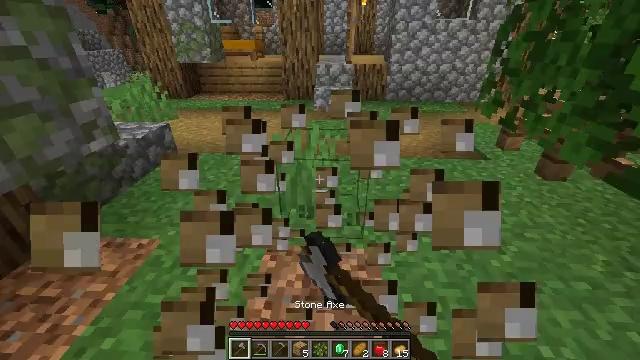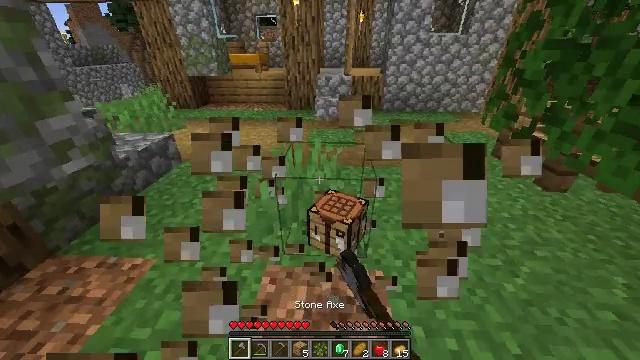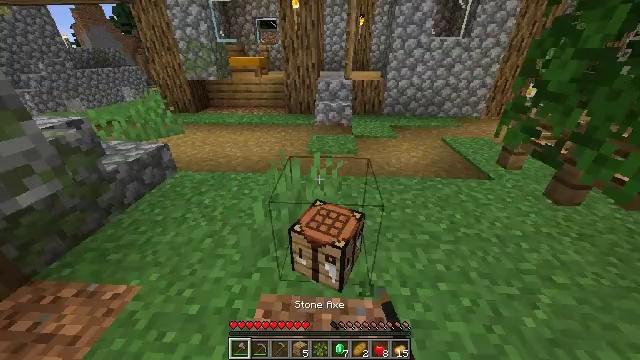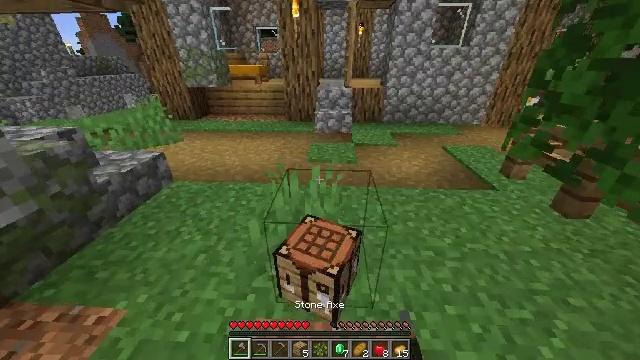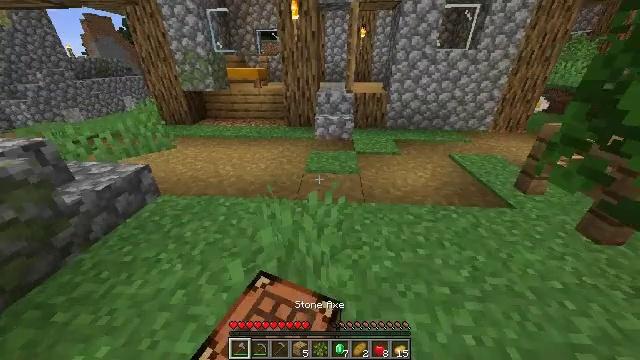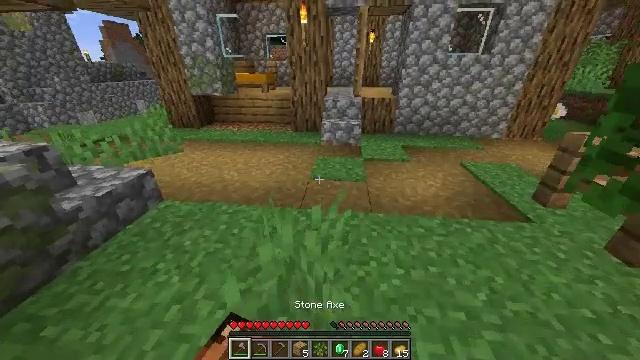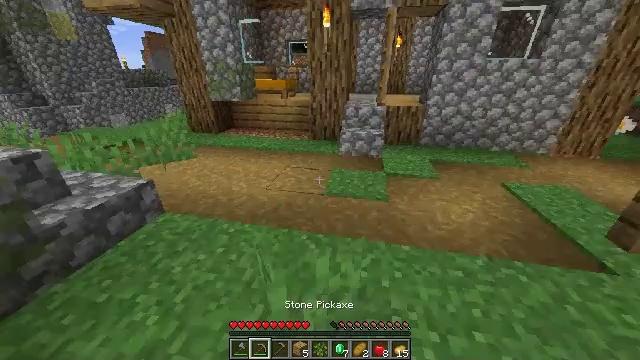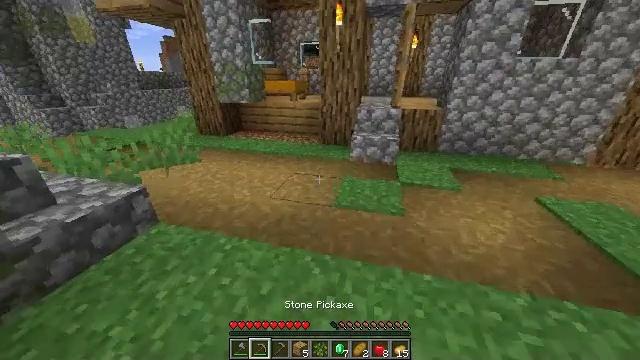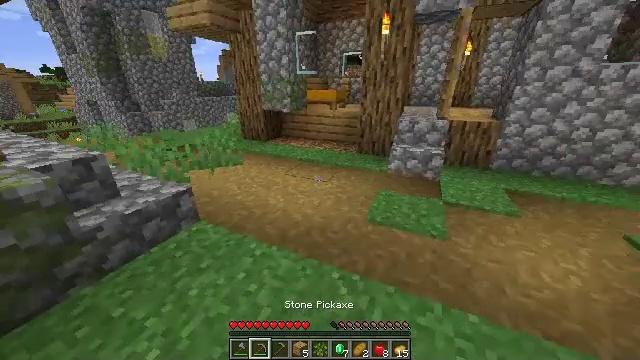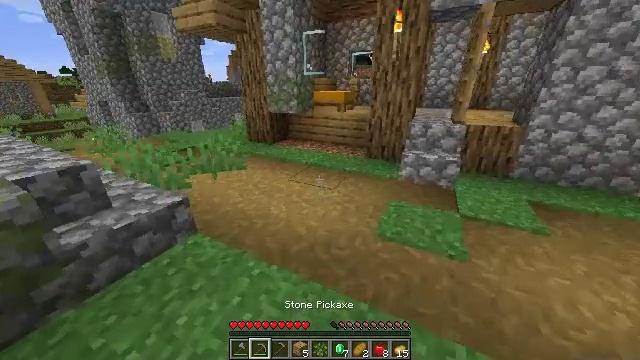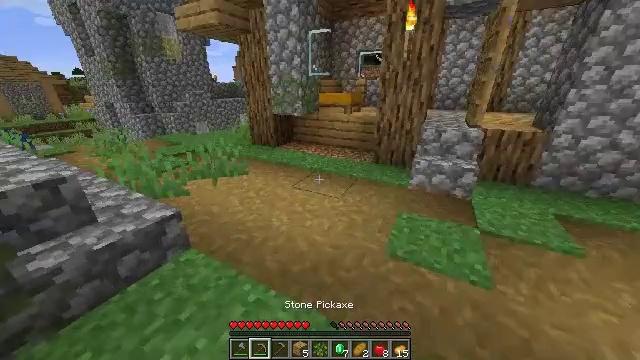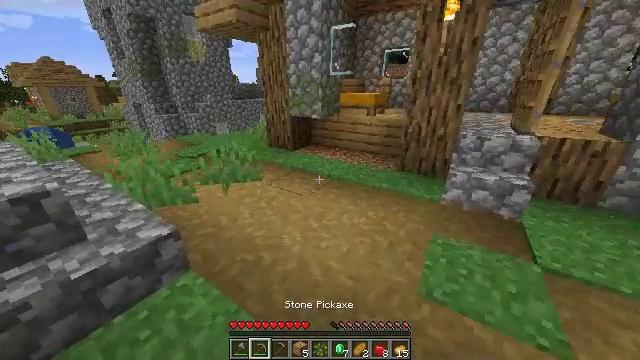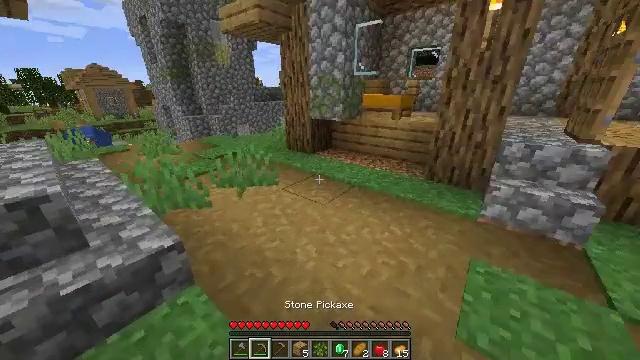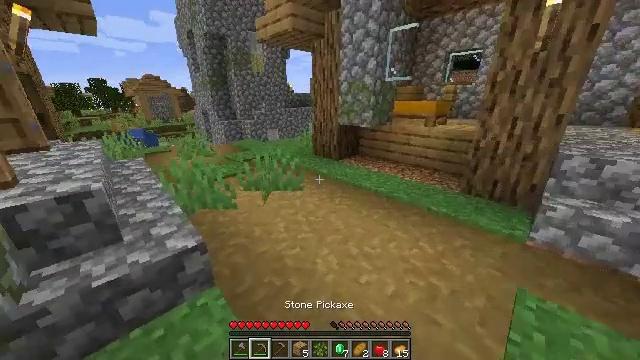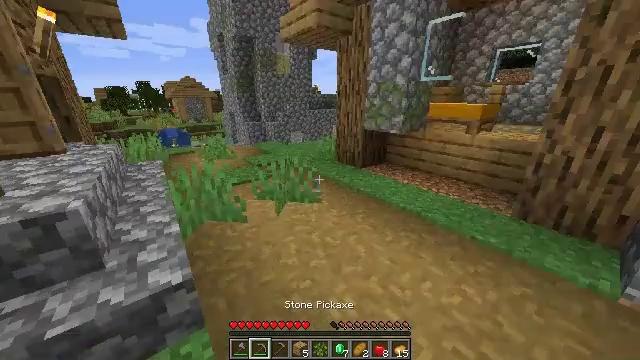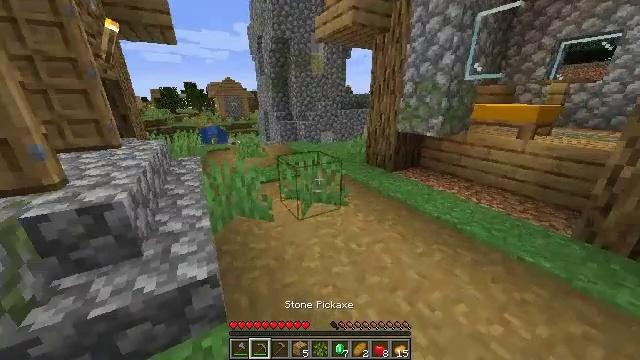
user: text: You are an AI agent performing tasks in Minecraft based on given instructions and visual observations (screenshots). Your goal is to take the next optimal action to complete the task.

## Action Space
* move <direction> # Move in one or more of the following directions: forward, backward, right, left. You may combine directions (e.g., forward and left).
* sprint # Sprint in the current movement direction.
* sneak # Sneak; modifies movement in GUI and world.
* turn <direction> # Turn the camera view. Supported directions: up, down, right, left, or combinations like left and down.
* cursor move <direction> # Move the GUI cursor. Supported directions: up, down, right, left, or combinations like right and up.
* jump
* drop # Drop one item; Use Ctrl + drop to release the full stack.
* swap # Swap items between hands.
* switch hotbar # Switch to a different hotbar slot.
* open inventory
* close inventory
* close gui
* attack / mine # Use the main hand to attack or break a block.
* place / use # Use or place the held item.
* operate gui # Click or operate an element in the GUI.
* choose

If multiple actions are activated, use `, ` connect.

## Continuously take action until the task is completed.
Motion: motion action
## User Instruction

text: Mine the composter block.
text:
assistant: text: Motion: move forward, sprint
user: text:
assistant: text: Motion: move forward, sprint
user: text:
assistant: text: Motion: move forward, sprint, turn up
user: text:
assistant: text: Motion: move forward, sprint
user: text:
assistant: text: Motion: move forward, sprint, turn left
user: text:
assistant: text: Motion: move forward, sprint, turn left and up
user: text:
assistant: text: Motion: move forward, sprint, turn left
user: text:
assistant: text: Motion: move forward, sprint, turn left and up
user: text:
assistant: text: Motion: move forward, sprint, turn left
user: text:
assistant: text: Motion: move forward, sprint, turn left
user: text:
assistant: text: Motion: move forward, sprint, turn left
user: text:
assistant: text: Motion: move forward, sprint, turn left
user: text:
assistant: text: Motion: move forward, sprint, turn left and up
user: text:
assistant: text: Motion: move forward, sprint, turn left
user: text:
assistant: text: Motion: move forward, sprint, turn left
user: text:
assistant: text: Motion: move forward, sprint, turn left
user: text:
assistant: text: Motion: move forward, sprint, turn left, jump
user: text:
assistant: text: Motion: move forward, sprint, turn left, jump
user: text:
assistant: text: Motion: move forward, sprint, turn left, jump
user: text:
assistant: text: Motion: move forward, sprint, turn up, jump
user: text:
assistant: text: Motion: move forward, sprint, jump
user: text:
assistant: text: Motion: move forward, sprint, jump
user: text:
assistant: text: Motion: move forward, sprint, jump
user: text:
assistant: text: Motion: move forward, sprint, jump
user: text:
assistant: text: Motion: move forward, sprint, turn right, jump
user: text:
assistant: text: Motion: move forward, sprint, turn right, jump
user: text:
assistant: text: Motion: move forward, sprint, turn right and up, jump
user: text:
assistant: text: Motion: move forward, sprint, turn right and up, jump
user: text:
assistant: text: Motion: move forward, sprint, turn right, jump
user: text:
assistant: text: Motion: move forward, sprint, turn right, jump